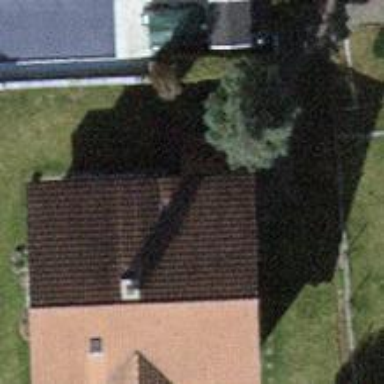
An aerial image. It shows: Gabled house with roof tiles.